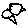
Label: bird